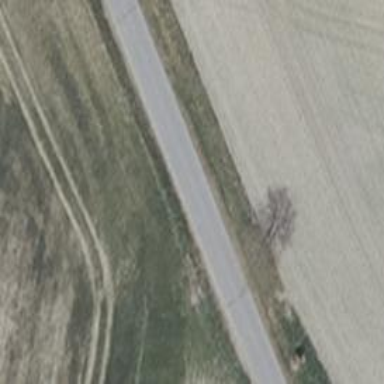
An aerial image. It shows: Unclassified road with asphalt surface.